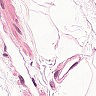
Metastatic tissue present: no